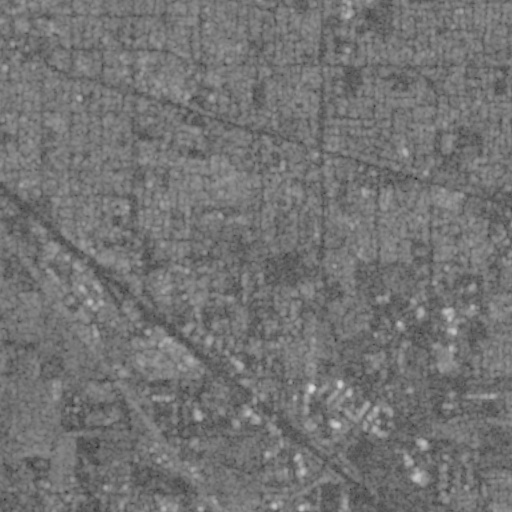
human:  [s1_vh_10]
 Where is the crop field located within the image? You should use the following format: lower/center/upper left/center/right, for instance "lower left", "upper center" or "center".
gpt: The crop field is located in the lower right of the image.
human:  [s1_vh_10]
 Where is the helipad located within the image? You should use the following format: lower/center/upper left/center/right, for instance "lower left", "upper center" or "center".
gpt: The helipad is located in the upper center of the image.
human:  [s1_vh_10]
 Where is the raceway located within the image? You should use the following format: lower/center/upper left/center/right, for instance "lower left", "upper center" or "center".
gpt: The raceway is located in the lower right of the image.
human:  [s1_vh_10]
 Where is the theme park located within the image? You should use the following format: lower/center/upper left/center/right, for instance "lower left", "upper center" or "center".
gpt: The theme park is located in the lower right of the image.
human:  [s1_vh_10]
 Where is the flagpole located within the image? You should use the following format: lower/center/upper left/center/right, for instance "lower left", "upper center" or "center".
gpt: The flagpole is located in the lower right of the image.
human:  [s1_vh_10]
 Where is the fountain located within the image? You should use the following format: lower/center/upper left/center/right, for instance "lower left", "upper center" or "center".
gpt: The fountain is located in the center right of the image.
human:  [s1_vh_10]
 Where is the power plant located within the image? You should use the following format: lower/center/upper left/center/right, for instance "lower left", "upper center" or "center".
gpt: There is no power plant in the image.

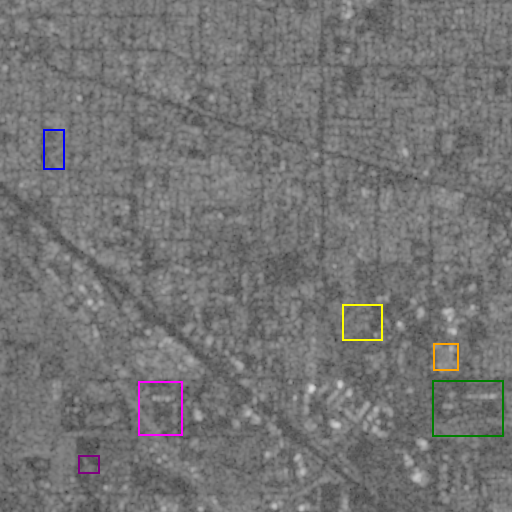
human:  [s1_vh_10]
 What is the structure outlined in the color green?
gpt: The structure outlined in green is a crop field.
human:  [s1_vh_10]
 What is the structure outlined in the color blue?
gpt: The structure outlined in blue is a park.
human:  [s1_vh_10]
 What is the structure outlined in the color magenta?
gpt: The structure outlined in magenta is a parking lot.
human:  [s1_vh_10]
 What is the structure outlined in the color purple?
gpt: The structure outlined in purple is a power substation.
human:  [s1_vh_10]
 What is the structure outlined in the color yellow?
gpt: The structure outlined in yellow is a theme park.
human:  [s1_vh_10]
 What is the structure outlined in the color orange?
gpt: The structure outlined in orange is a building.
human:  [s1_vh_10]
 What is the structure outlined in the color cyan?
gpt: There is no cyan outline.